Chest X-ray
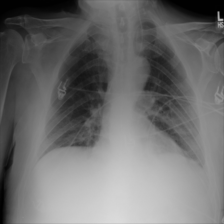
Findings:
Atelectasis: positive
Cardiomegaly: negative
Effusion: negative
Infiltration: negative
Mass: negative
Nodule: negative
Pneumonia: negative
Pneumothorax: negative
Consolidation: negative
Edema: negative
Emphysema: negative
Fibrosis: negative
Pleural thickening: negative
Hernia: negative